Question: Is there a way in which one can filter data that is auto-completed in a form generated by VOLT.
Consider the login form: Email/password.
When I edit the HTML (in the broser) and send the email as an array ('") :
'''
$loginEmail = $this->request->getPost("email",'string');
$loginEmail = $this->filter->sanitize($loginEmail, "email");
'''
in order to prevent other attacks.
But when making the email field an array VOLT generates an error:
'''
"Notice: Array to string conversion in ..."
'''
VOLT form values are populated automatically...
I know I should disable NOTICES in production but still...
How can I treat this by using VOLT?
Template sample:
'''
{{ text_field('id':"email","class":"form-control", "size": 32,"placeholder":'Email address') }}
'''
After a var_dump and setting the email string through validation I get at a certain point:
'''
protected '_viewParams' =>
array (size=5)
'title' => string 'Test' (length=5)
'showSlider' => boolean true
'hideUnlogged' => boolean true
'user' => null
'email' => boolean false
'''
BUT the variables are sent to VOLT in an upper layer because it is still set as an ARRAY.
The only viable solution is to make an object or something and get from a config what validation rules to apply to forms (by name) and rewrite the post variable in something like this:
'''
if(isset($_POST['email']))
{
$_POST['email'] = filter_var($_POST['email'], FILTER_VALIDATE_EMAIL);
}
'''
If anyone has a better solution in which this can be done in a controller rather that this or in a service with event handlers...
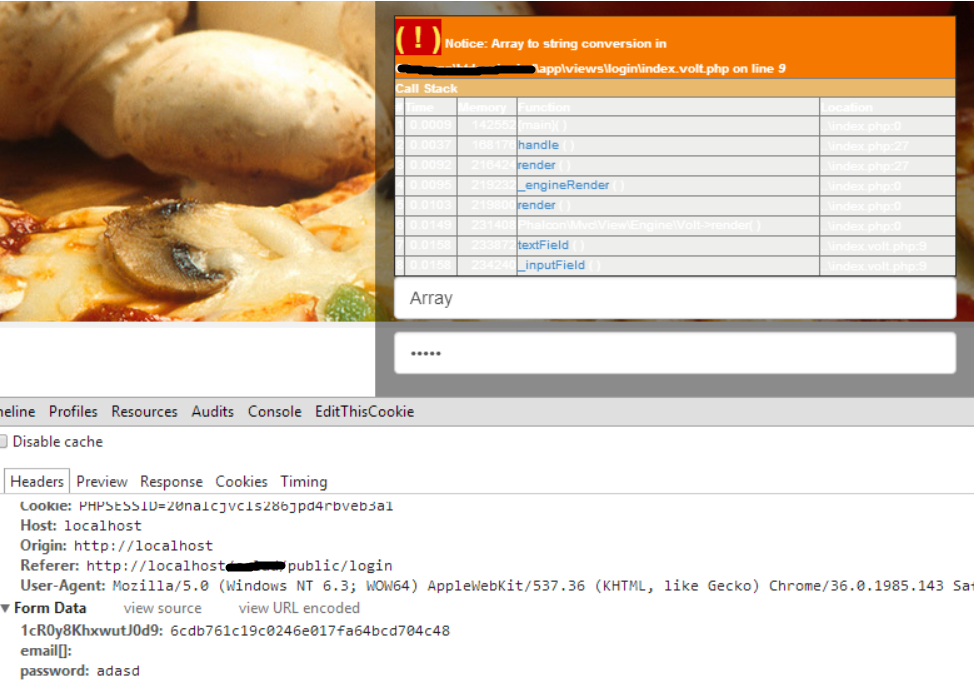
Answer: You can do anything you wish by <URL> and doing a proper conversion from array to string.
'''
$filter = new \Phalcon\Filter();
//Using an anonymous function
$filter->add('superSanitisedString', function($value) {
if (is_array($value)) {
$value = empty($value) ? '' : reset($value);
}
return (string) $value;
});
//Sanitize with the "superSanitisedString" filter
$filtered = $filter->sanitize($possibleArray, "superSanitisedString");
'''
But... don't bend the stick too much - this is a clear validation job and then sanitisation. Check that the value is a string, if not - ask to provide one. It's easier and smarter to protect your app from invalid inputs than from idiots who provide that input :)
You can use a custom volt filter which can be added as a service, implement a class with a static method to return the sanitized value and use it in the template.